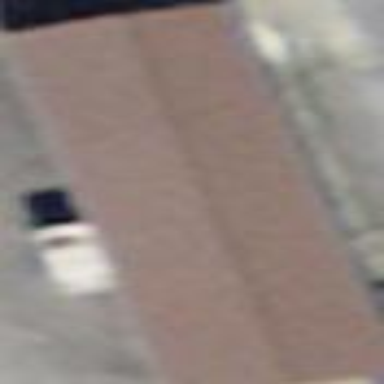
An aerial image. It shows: Warehouse.